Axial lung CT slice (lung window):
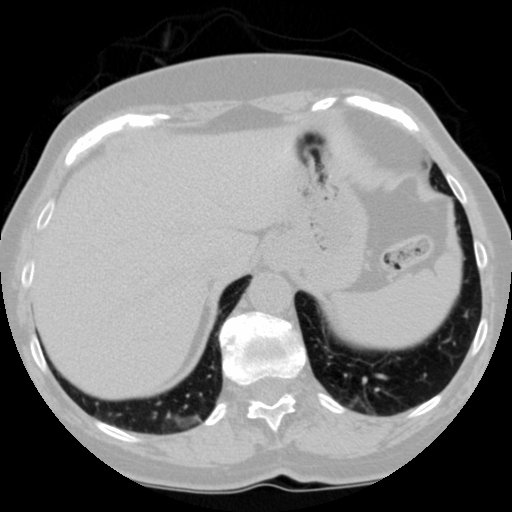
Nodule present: no